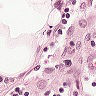
Metastatic tissue present: no